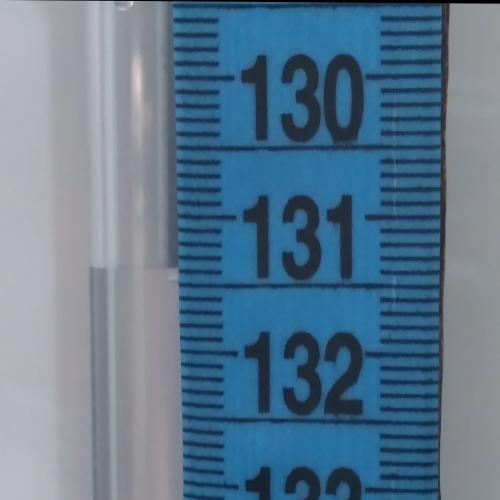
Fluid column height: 131.4 cm